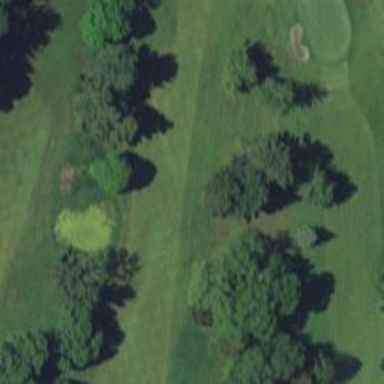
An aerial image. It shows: View of golf hole.